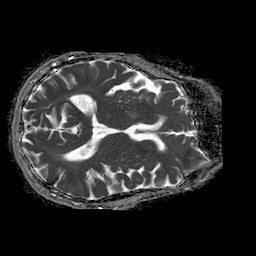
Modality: ADC
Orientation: axial
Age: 74
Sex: male
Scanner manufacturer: philips
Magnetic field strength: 1.5 T
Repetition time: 4.6 s
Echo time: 0.08631 s